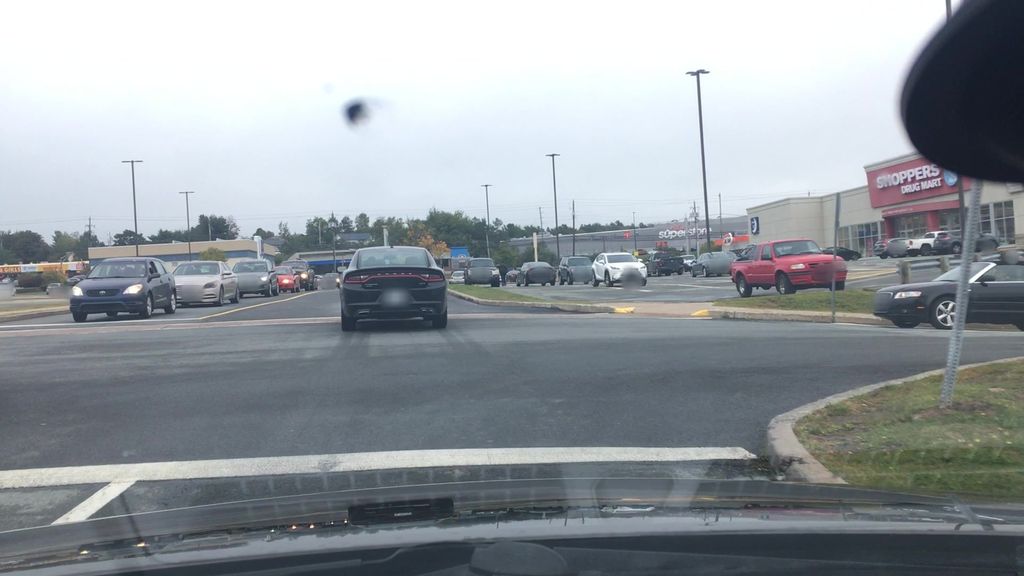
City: halifax